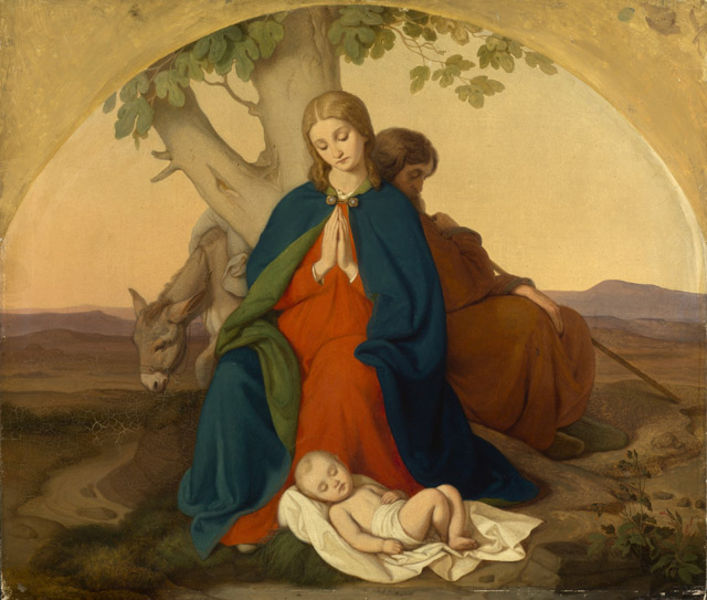
Titel: Heilige Familie auf der Flucht
Künstler: Johann Grund
Standort: Karlsruhe
Institution: Staatliche Kunsthalle Karlsruhe
Schlagwörter: baum, berg, blau, blätter, gemälde, gott, himmel, laub, mann, nackt, schlaf, umhang, wasser, weiß, fluss, frauen, gelb, grün, landschaft, menschen, sitzen, abend, blume, blumen, braun, frau, grau, haar, hintergrund, kleid, licht, gras, rot, tier, tuch, weg, wiese, malerei, bart, augen, bibel, johannes, neues testament, rahmen, hände, öl, ast, bach, dämmerung, ebene, erde, horizont, hügel, natur, weite, sonne, boden, insel, land, gold, mantel, decke, eltern, familie, kind, mutter, vater, höhle, esel, kreis, rund, stock, ruhe, ruhen, schlafen, schlafend, bogen, stab, gepäck, berge, gebirge, risse, wüste, formen, sonnenuntergang, grasen, baby, rast, rundbogen, romantik, gefaltet, nazarener, geschlossen, flucht, eva, glaube, religion, moos, beten, gebet, maultier, halbkreis, halbrund, christus, jesus, jesus christus, christlich, reise, mittelalter, müde, äst, disteln, unkraut, umhänge, eiche, fresko, lasttier, maulesel, hirtenstab, wanderstab, lucht, heilig, maria, wandbild, madonna, betend, jerusalem, jesu, mutter gottes, kräuter, hirte, schlagen, ausruhen, ikone, feige, purpur, josef, joseph, marienbild, blätte, beg, geburt, krippe, säugling, fromm, olivenbaum, ägypten, blauer, halbbogen, heilige familie, jesuskind, erholung, schläft, bogenfeld, grüm, madonna mit kind, raffael, wanderschaft, fluch, schlummer, schnorr, from, hintergrunf, flucht nach ägypten, windel, empfängnis, inder, christis, josph, ölbaum, betet, feigenbaum, hess, hl. familie, christkind, schutzmantelmadonna, joseph und maria, baim, windeln, beten hände, schalfend, himmelszelt, u, maria mit jesus, umhang+, suppraporte, kindheit jesu, esel und josef, an baum gelehnt, christliche motivik, 1600 oder 1900, jesusheilige familie, mariologische farben, rast auf der flucht nach ägypten, rast ruhe, biblische darstellung, flucht nach jerusalem